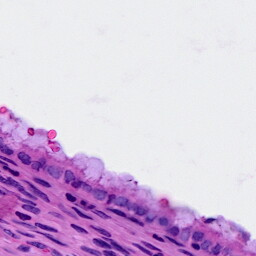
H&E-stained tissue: Cervix